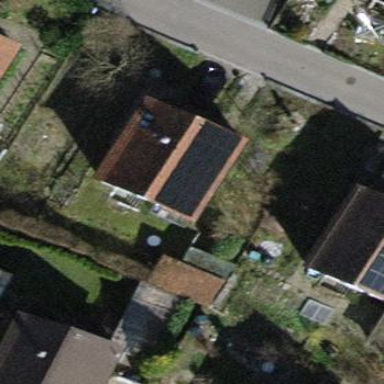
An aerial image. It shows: Building with tile roof.